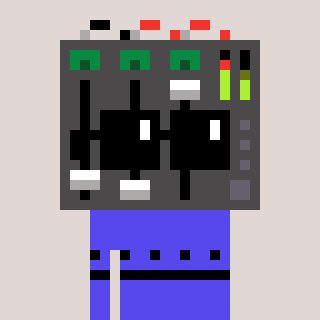
a pixel art character with square black sunglasses, a mixer-shaped head and a computerblue-colored body on a warm background